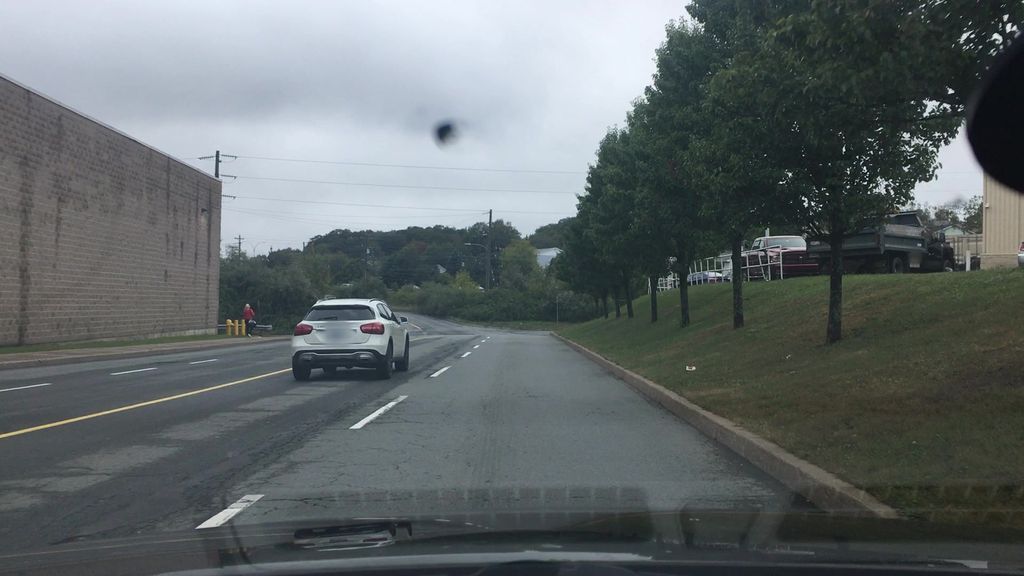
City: halifax